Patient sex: M
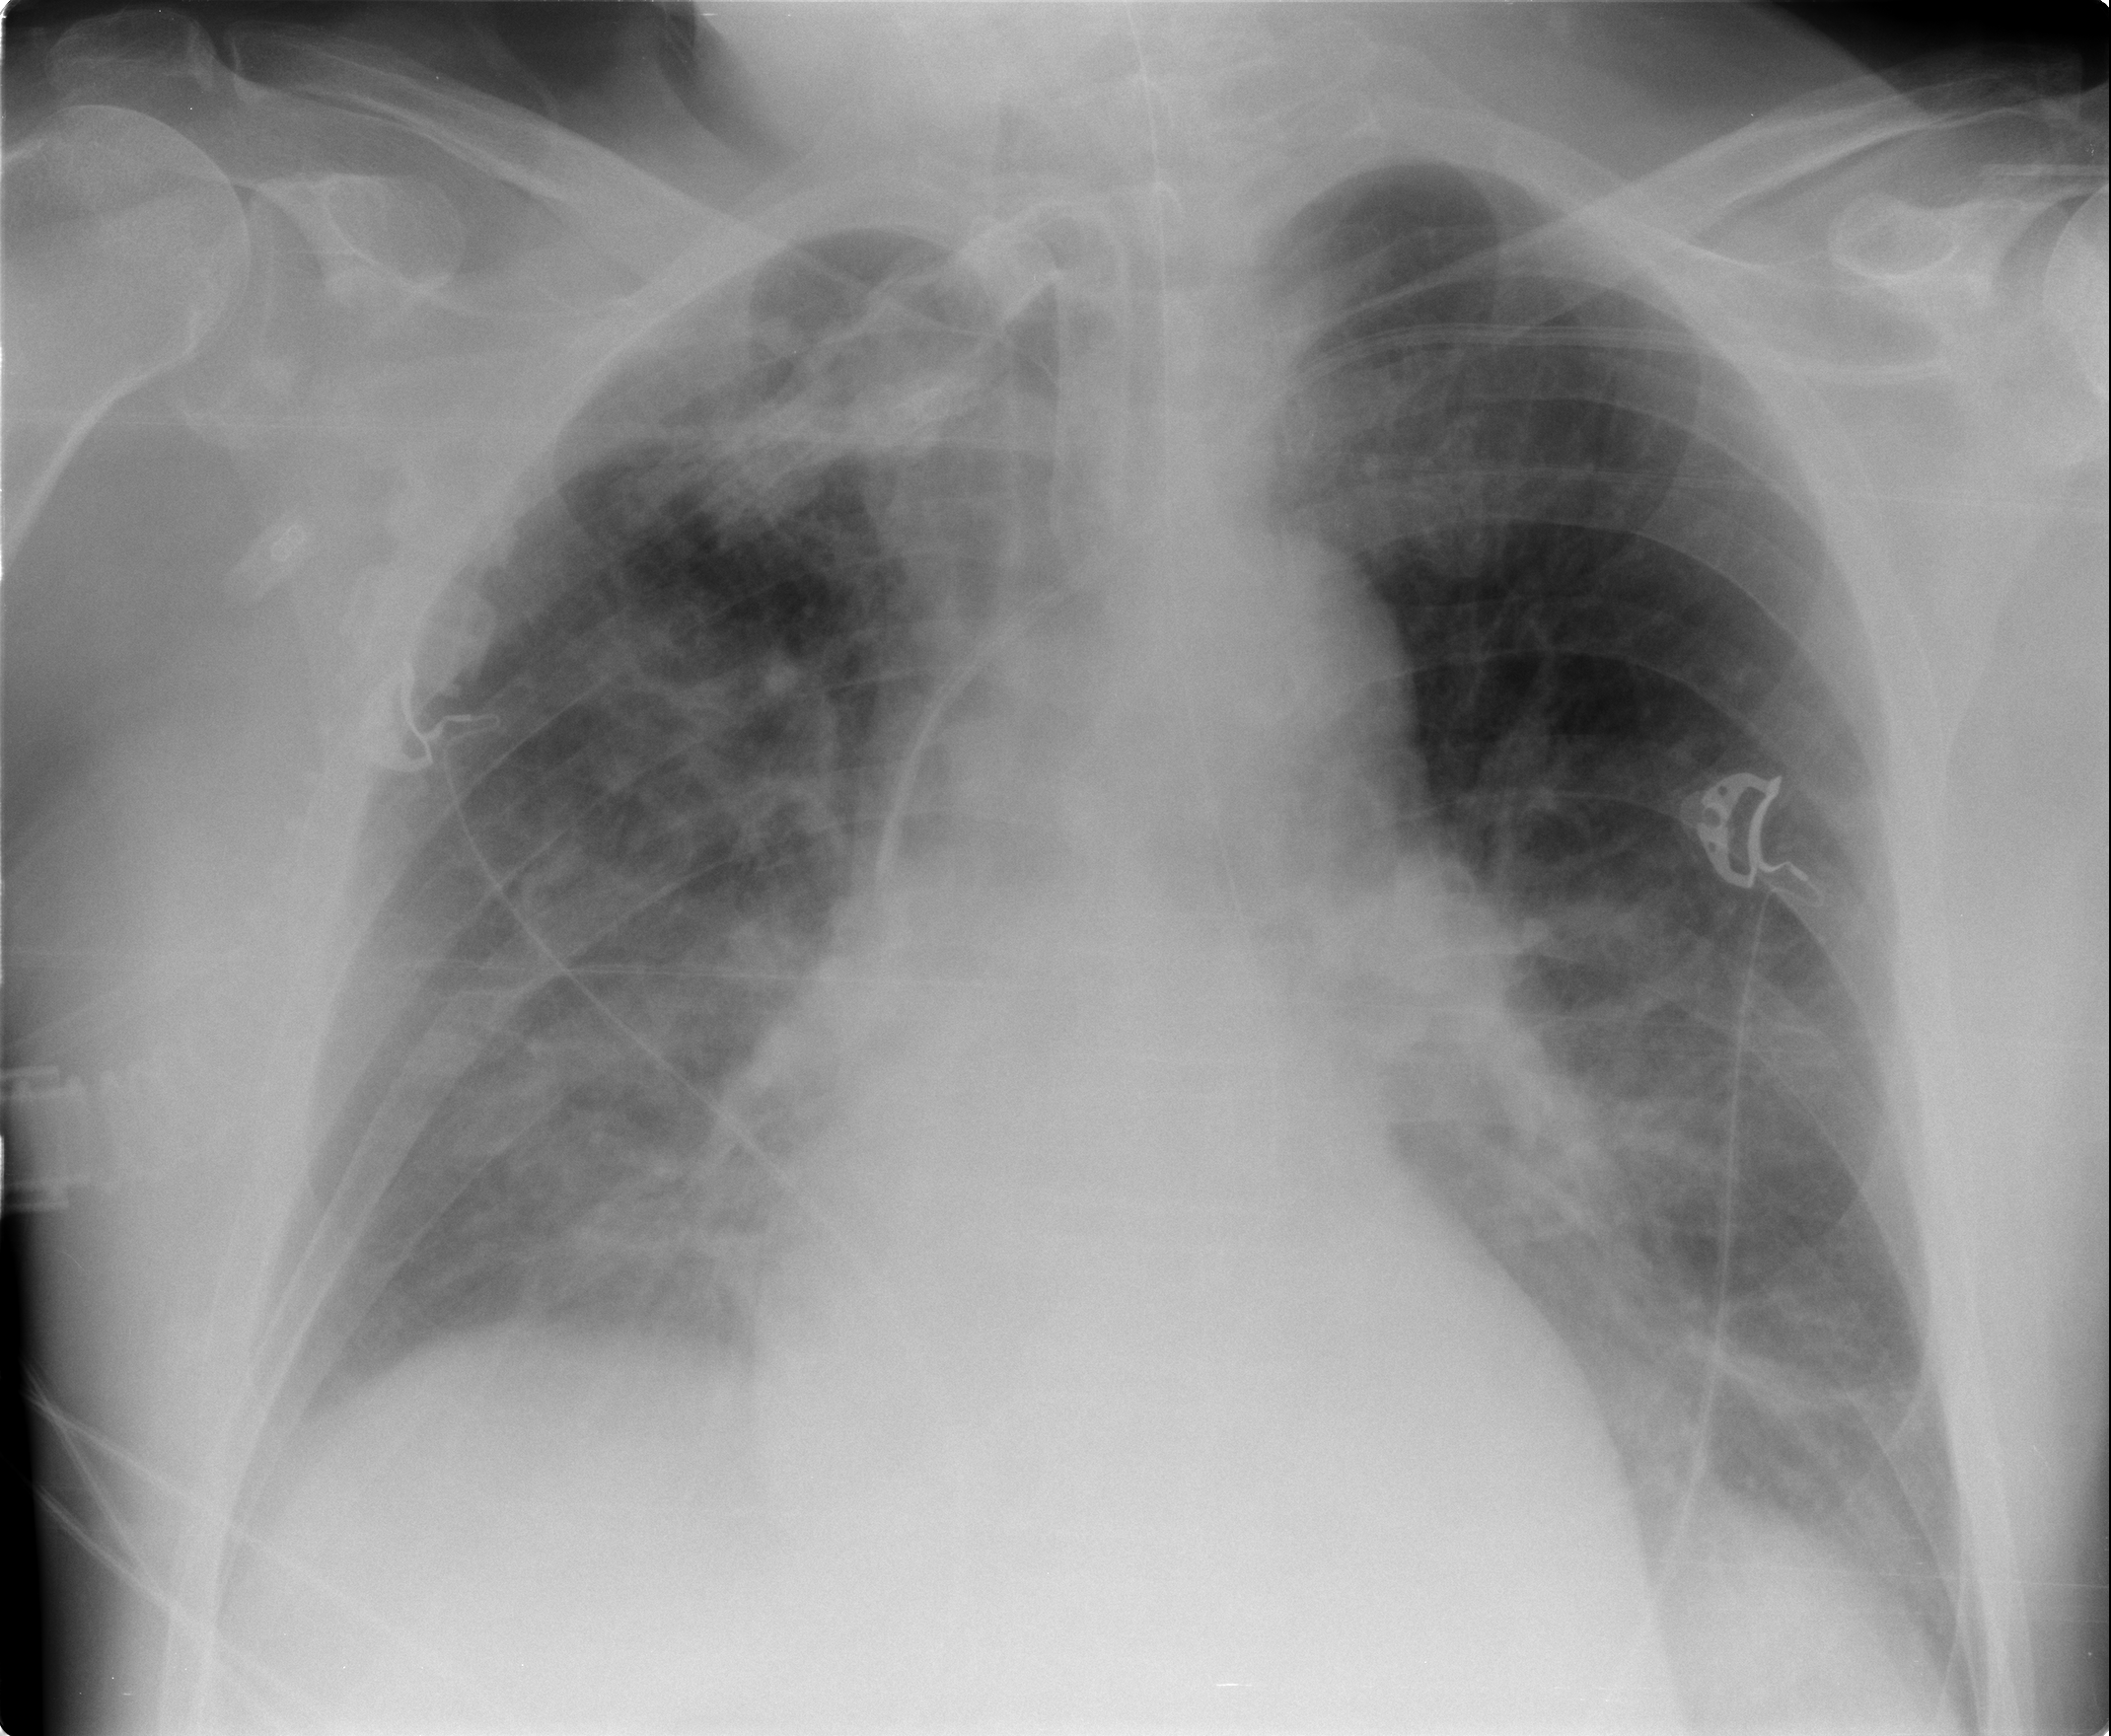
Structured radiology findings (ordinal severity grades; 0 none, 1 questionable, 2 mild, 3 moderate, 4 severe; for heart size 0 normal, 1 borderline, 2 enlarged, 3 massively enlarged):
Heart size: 1
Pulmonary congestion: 2
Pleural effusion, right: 2
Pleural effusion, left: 2
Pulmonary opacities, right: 2
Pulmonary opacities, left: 2
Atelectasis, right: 3
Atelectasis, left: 2